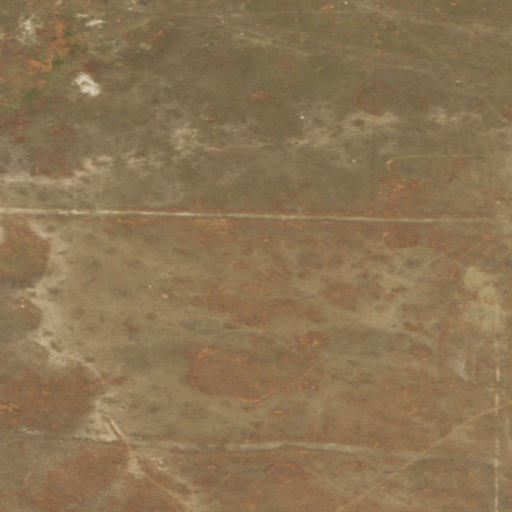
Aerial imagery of ridge(s) in Wyoming named Base Line Ridge containing grassland, shrub, and open development